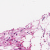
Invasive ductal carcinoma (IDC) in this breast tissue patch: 0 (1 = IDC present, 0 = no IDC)